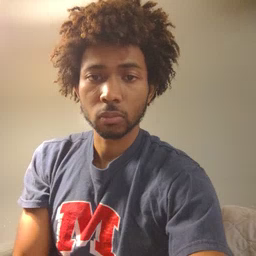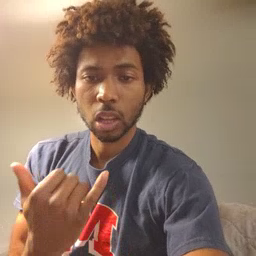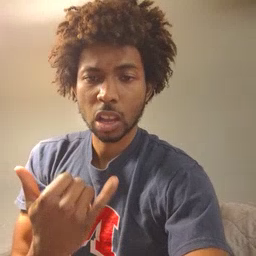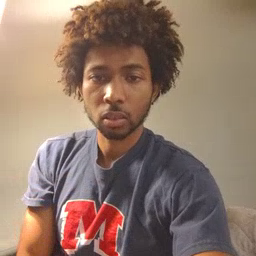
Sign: now